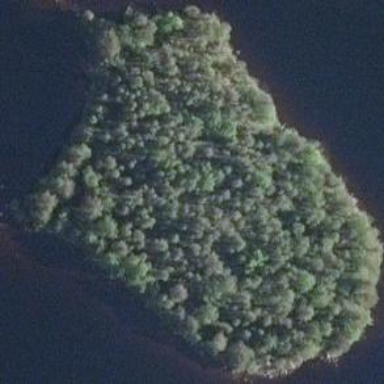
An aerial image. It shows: Islet covered with woodland.